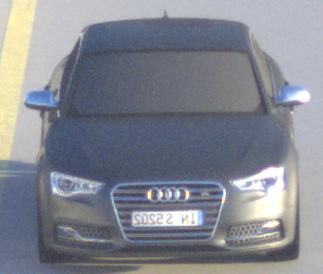
Make: Audi
Model: S5
Detailed model: F5
Model produced from: 2016
Model produced until: 2019
Doors: 2
Color: gray
Road condition: dry road
Daytime: sunrise or sunset
Contrast: high contrast